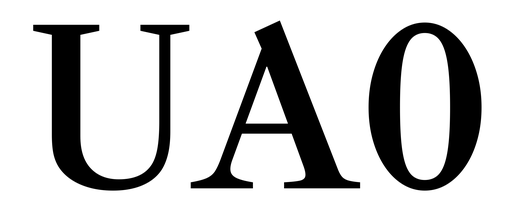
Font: LibreCaslonText_Medium